Question: Split View Controllers provide a Display Mode Button Item like such:

Which hides the master view and expands the detail view.
My question is, is there a way to simulate this button's action in code?
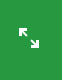
Answer: A simple way is to use the 'UISplitViewController Delegate:'
'''
-(UISplitViewControllerDisplayMode)targetDisplayModeForActionInSplitViewController:(UISplitViewController *)svc{
'''
To Create our desired button and handle the action with a '@Selector'
> The code below may be helpful:
'''
-(UISplitViewControllerDisplayMode)targetDisplayModeForActionInSplitViewController:(UISplitViewController *)svc{
if (svc.displayMode == UISplitViewControllerDisplayModePrimaryHidden) {
self.navigationItem.leftBarButtonItem = [[UIBarButtonItem alloc] initWithTitle:@"Login" style:UIBarButtonItemStylePlain target:self action:@selector(showMenu)];
}else{
if ([UIDevice currentDevice].orientation == UIDeviceOrientationLandscapeRight || [UIDevice currentDevice].orientation == UIDeviceOrientationLandscapeLeft) {
self.navigationItem.leftBarButtonItem = nil;
}
}
return UISplitViewControllerDisplayModeAutomatic;
}
'''
- 'displayMode''PrimaryHidden''AllVisible'- 'DisplayMode'
> Then the selector method for our button can be like:
'''
-(void)showMenu{
if ([UIDevice currentDevice].orientation == UIDeviceOrientationLandscapeRight || [UIDevice currentDevice].orientation == UIDeviceOrientationLandscapeLeft) {
if (self.splitViewController.preferredDisplayMode == UISplitViewControllerDisplayModePrimaryHidden) {
self.splitViewController.preferredDisplayMode = UISplitViewControllerDisplayModeAllVisible;
} else {
self.splitViewController.preferredDisplayMode = UISplitViewControllerDisplayModePrimaryHidden;
}
}
else{
self.splitViewController.preferredDisplayMode = UISplitViewControllerDisplayModePrimaryOverlay;
}
[UIView animateWithDuration:0.5 animations:^ {
[self.splitViewController.view layoutIfNeeded];
}];
}
'''
The 'UIView animation' was added to make it look as like apple's animation.